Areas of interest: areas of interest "Karry Grand Hotel (Guo Fang Longhu Tianjie Jiubao Metro Station Branch)"
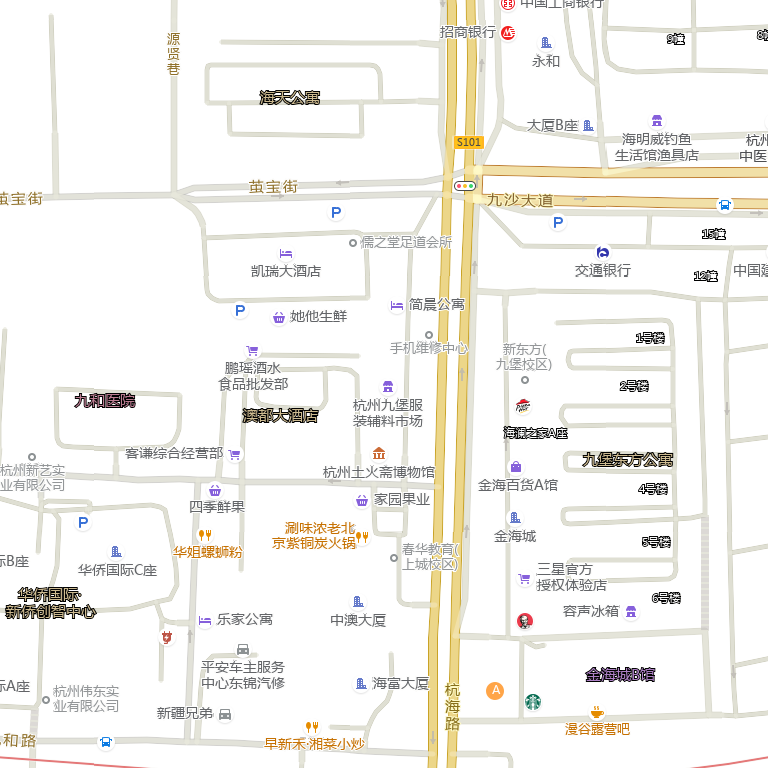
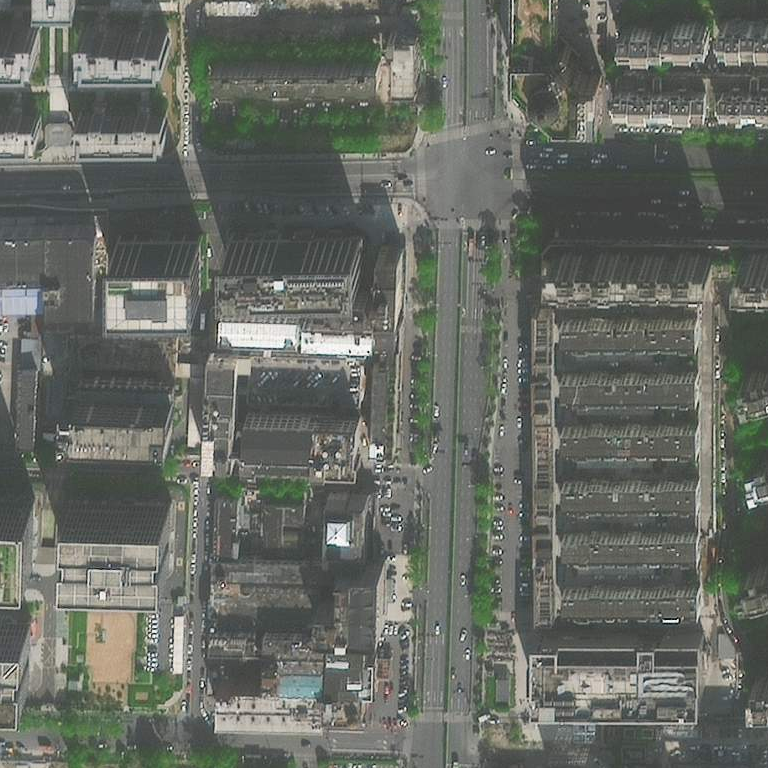